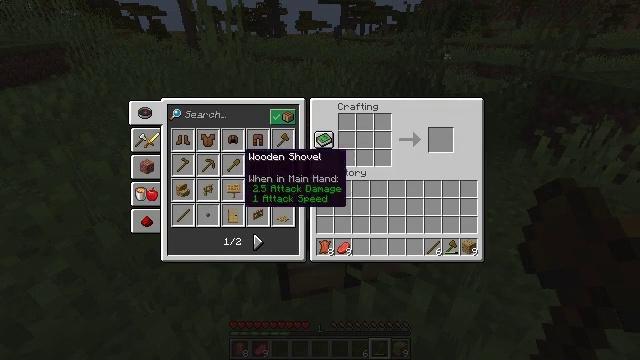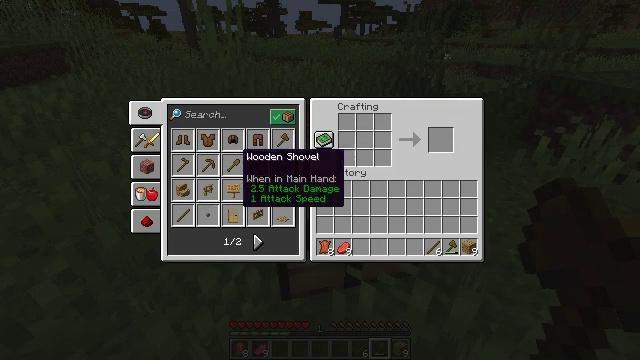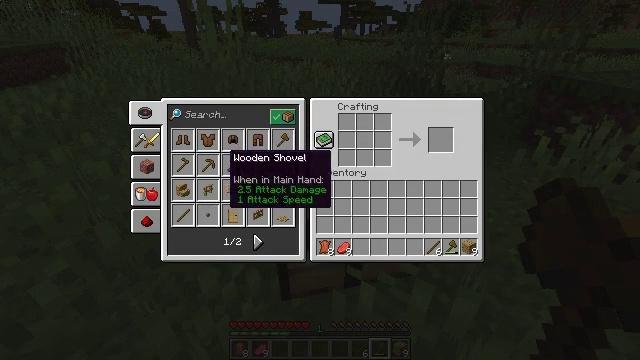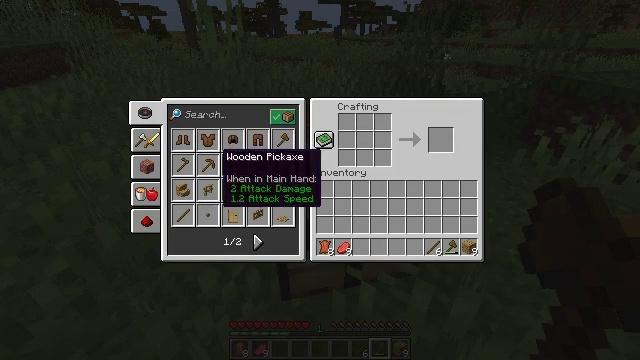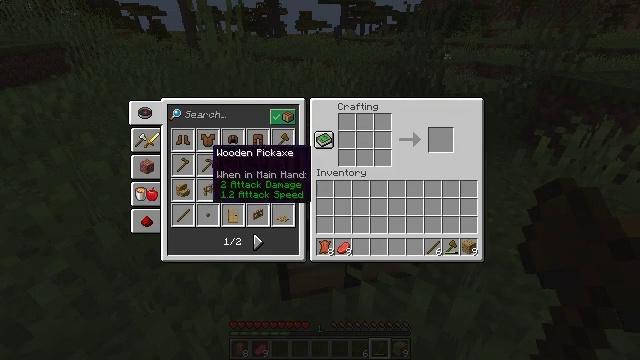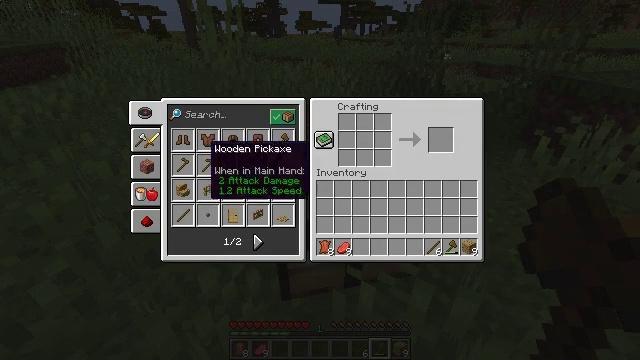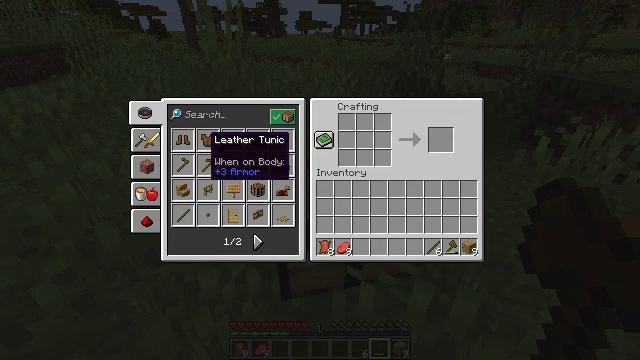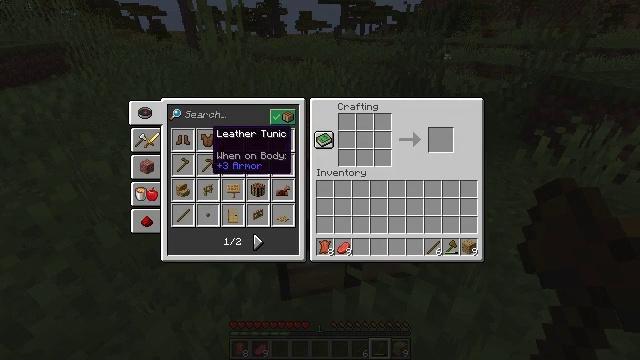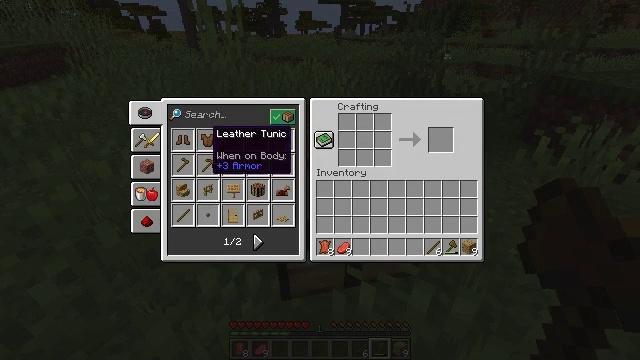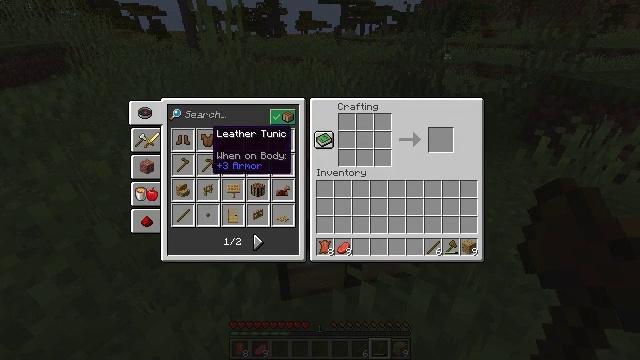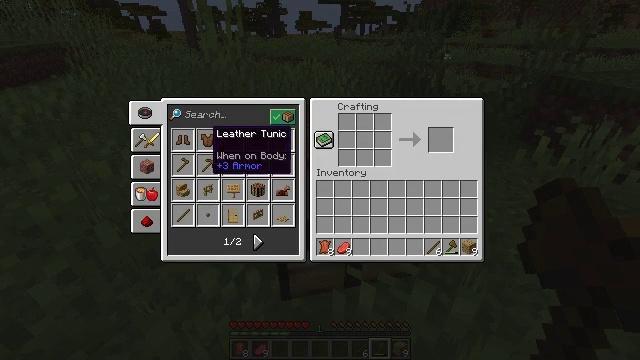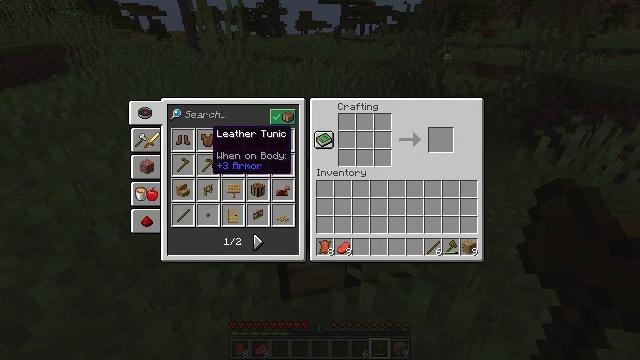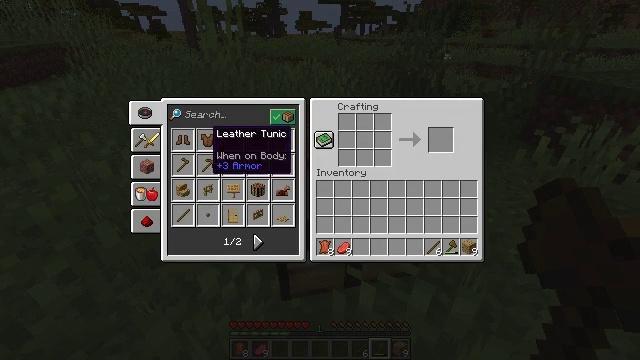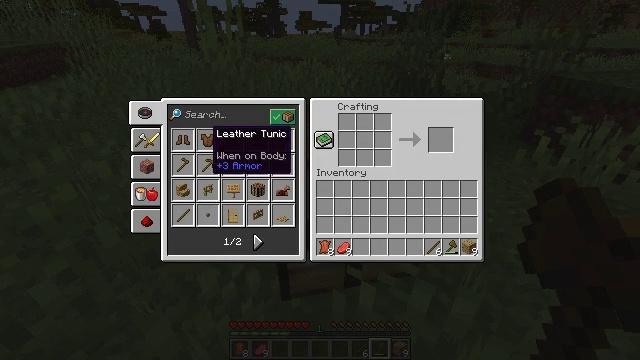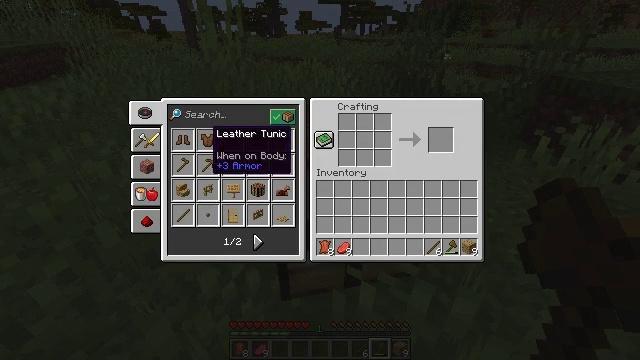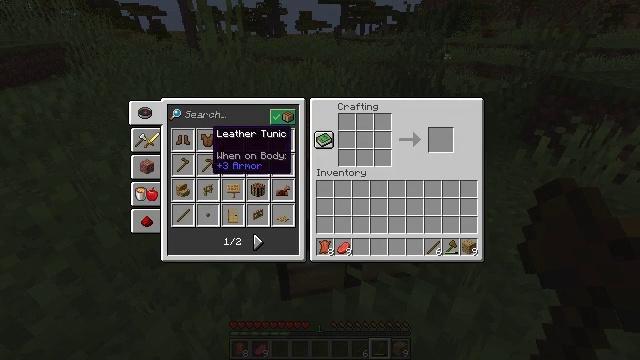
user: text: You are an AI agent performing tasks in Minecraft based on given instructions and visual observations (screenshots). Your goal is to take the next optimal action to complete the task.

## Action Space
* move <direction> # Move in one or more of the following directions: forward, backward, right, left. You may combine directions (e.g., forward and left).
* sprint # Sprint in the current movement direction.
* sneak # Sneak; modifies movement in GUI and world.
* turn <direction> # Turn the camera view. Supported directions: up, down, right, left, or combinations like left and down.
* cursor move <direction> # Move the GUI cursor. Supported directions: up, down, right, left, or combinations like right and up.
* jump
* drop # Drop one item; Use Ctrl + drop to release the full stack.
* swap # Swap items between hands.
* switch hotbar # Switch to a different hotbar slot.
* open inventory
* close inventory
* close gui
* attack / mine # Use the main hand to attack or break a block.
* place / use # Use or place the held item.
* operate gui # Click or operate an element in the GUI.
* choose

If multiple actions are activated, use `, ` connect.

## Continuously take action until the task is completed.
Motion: motion action
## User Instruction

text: Combine leather in the crafting table to craft a leather chestplate.
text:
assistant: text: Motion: no_op
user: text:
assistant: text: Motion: cursor move left
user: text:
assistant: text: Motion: cursor move left
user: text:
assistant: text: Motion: cursor move left
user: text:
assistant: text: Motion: no_op
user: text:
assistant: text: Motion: cursor move up
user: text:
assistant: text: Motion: no_op
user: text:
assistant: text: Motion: no_op
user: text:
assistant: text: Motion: no_op
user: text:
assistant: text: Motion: no_op
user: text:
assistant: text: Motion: no_op
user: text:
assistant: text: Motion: no_op
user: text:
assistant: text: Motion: no_op
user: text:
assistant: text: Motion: no_op
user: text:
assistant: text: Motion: no_op
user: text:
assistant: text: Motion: no_op
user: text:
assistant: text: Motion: cursor move right
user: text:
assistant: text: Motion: no_op
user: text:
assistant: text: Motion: no_op
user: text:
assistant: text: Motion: no_op
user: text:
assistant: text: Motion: no_op
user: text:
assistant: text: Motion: no_op
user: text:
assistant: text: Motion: no_op
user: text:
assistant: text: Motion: cursor move left
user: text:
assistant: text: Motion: no_op
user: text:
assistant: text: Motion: no_op
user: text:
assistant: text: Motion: no_op
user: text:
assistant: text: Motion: no_op
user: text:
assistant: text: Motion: no_op
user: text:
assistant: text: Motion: operate gui